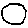
Label: circle